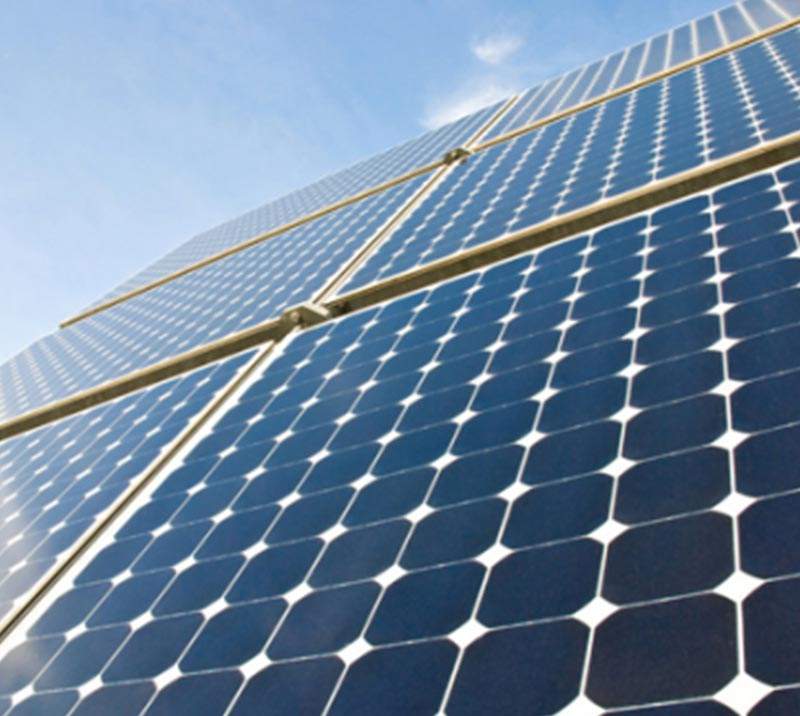
Label: Clean